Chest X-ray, PA view. Patient: 32 years old, sex M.
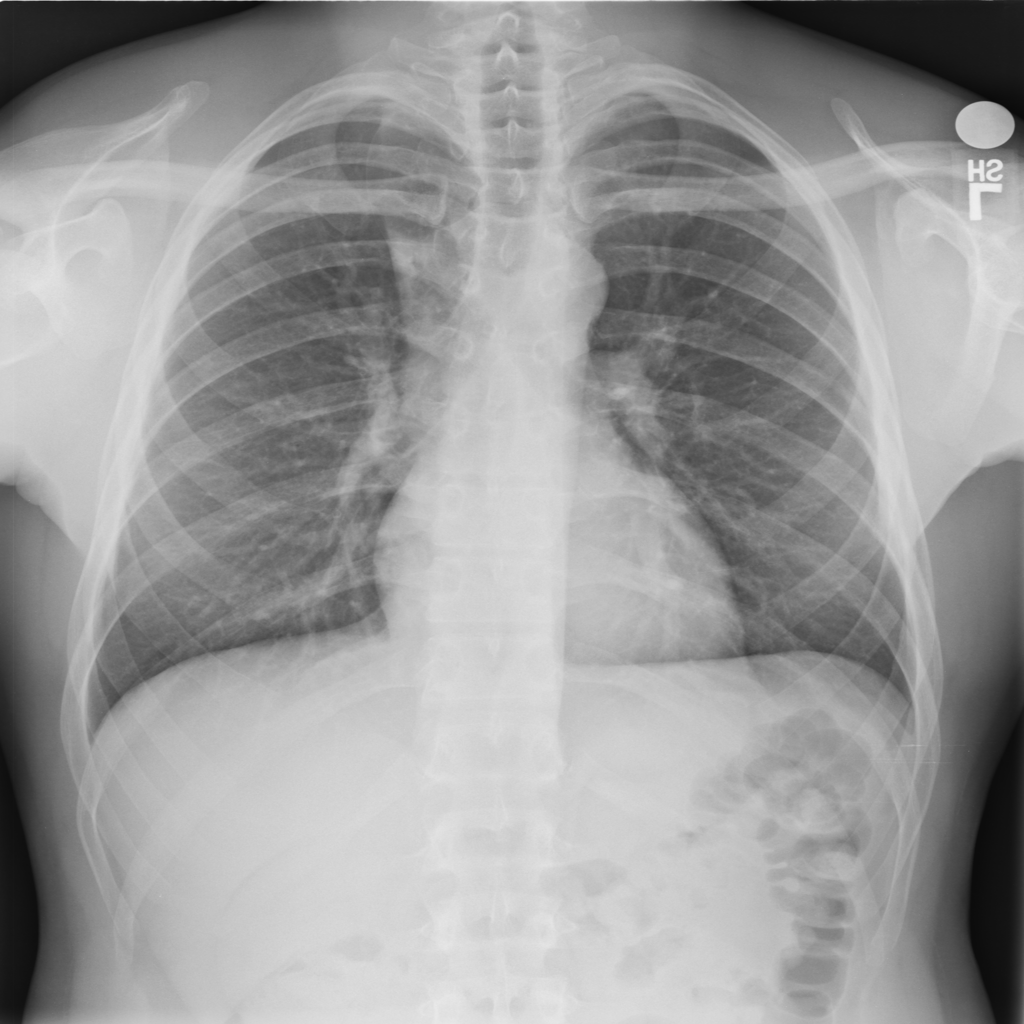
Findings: No Finding